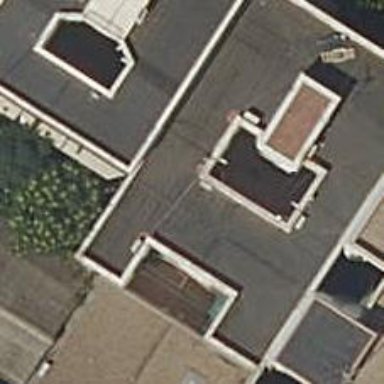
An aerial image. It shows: Kindergarten.